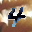
Label: 4